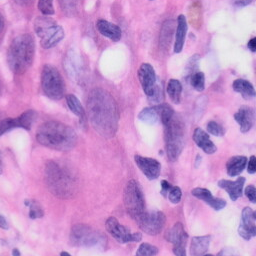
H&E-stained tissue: Skin